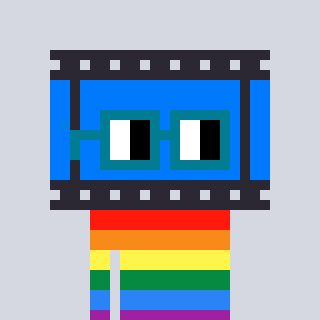
a pixel art character with square dark green glasses, a film strip-shaped head and a grayscale-colored body on a cool background